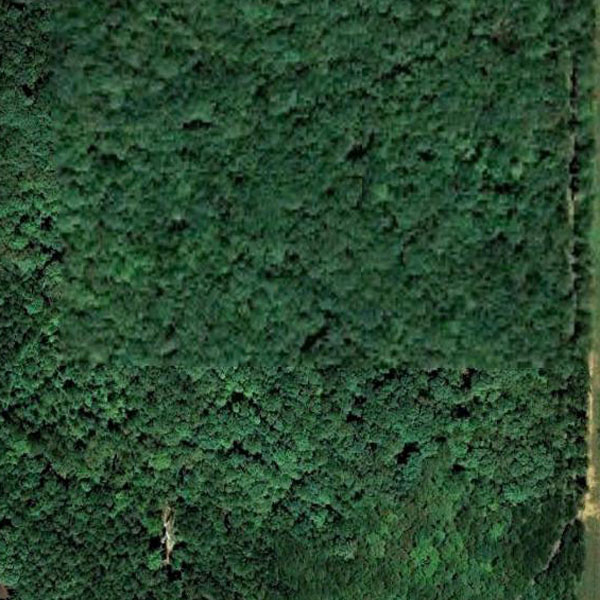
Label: Forest